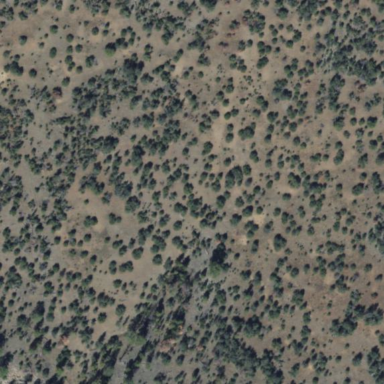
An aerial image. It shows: Area covered in scrub vegetation.